Question: I have the following CSS file:
'''
.one_quarter {
width: 225px;
}
.updates,
.updates a {
color: #C0BAB6;
background-color: #333333;
}
#header,
#wrapper,
#footer {
display: block;
width: 960px;
margin: 0 auto;
}
body {
margin: 0;
padding: 0;
font-size: 13px;
font-family: Georgia, "Times New Roman", Times, serif;
color: #afaeae;
background-color: #232323;
}
address,
article,
aside,
figcaption,
figure,
footer,
header,
nav,
section {
display: block;
margin: 0;
padding: 0;
}
h1,
h2,
h3,
h4,
h5,
h6 {
margin: 0;
padding: 0;
font-size: 16px;
font-weight: bold;
font-style: normal;
line-height: normal;
text-transform: uppercase;
}
.clear:after {
content: ".";
display: block;
height: 0;
clear: both;
visibility: hidden;
line-height: 0;
}
.clear {
display: block;
clear: both;
}
img {
margin: 0;
padding: 0;
border: none;
line-height: normal;
vertical-align: middle;
}
.imgholder,
.imgl,
.imgr {
padding: 4px;
border: 1px solid #D6D6D6;
text-align: center;
}
.imgl {
float: left;
margin: 0 15px 15px 0;
clear: left;
}
.imgr {
float: right;
margin: 0 0 15px 15px;
clear: right;
}
#wrapper #content #services {}
#wrapper #content #services ul {
margin: 0;
padding: 0;
list-style: none;
}
#wrapper #content #services ul li {
display: block;
width: 100%;
margin-bottom: 30px;
}
#wrapper #content #services ul li.last {
margin-bottom: 0;
}
#wrapper #content #services ul li article {}
#container #content #services ul li article figure {}
#wrapper #content #services ul li article figure img {
float: left;
width: 180px;
height: 150px;
margin: 0;
padding: 4px;
border: 1px solid #666666;
}
#wrapper #content .more {
text-align: right;
}
'''
'''
<html>
<head>
<title> Title of page </title>
<link rel="stylesheet" href="style.css">
<link rel="stylesheet1" href="https://cdn.jsdelivr.net/npm/@fortawesome/fontawesome-free@6.1.1/css/fontawesome.min.css">
</head>
<div class="wrapper updates">
<div id="content">
<section id="services" class="last clear">
<ul>
<li>
<article class="clear">
<figure><img src="images/demo/180x150.gif" alt="">
<figcaption>
<h2>Indonectetus facilis leo nibh</h2>
<p>content content content <a href="#" title="Free Website Templates">link to other content</a>. For full terms of use of this template please read our <a href="https://www.os-templates.com/template-terms">website template licence</a>.</p>
<footer class="more"><a href="#">Read More &raquo;</a></footer>
</figcaption>
</figure>
</article>
</li>
<li class="last">
<article class="clear">
<figure><img src="images/demo/180x150.gif" alt="">
<figcaption>
<h2>Indonectetus facilis leo nibh</h2>
<p>You can use and modify the template for both personal and commercial use. You must keep all copyright information and credit links in the template and associated files. For more HTML5 templates visit <a href="https://www.os-templates.com/">free website templates</a>.</p>
<footer class="more"><a href="#">Read More &raquo;</a></footer>
</figcaption>
</figure>
</article>
</li>
</ul>
</section>
</div>
</div>
'''
It should look like this from the template:
<URL>
But the image is not loading where it should and 'Read more' is not being aligned right. Thanks for your help in advance
[
Could you please advise what I have omitted? For the link I had tried to add paddign and margin but the link is not moving.
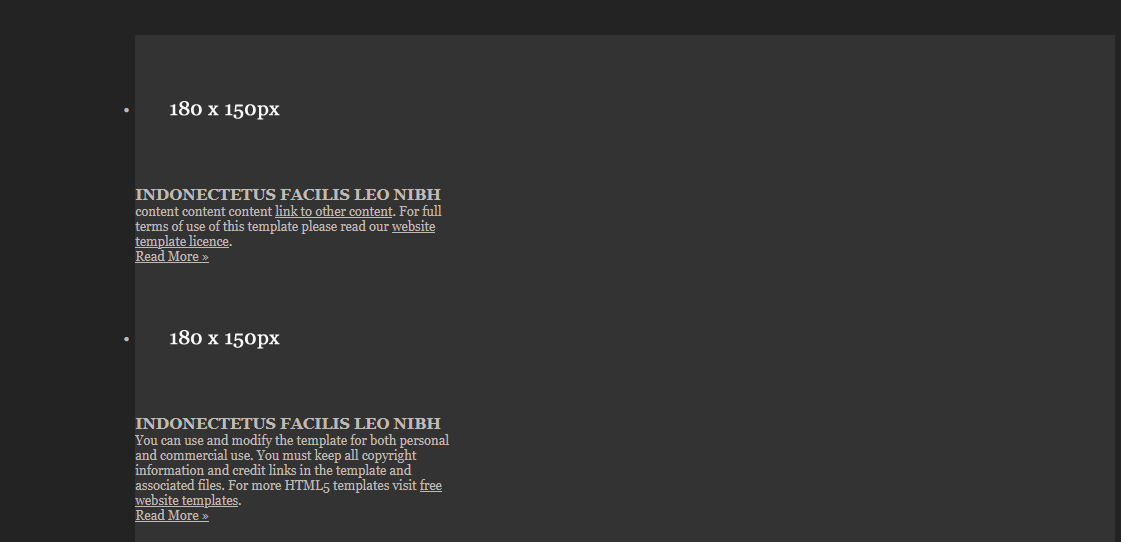
Answer: You assigned the latest CSS rules to elements inside an element with the id 'wrapper', but in your HTML you use this as class name instead.
Replace
'''
<div class="wrapper updates">
'''
with
'''
<div id="wrapper" class="updates">
'''
to get it working.
'''
.one_quarter {
width: 225px;
}
.updates,
.updates a {
color: #C0BAB6;
background-color: #333333;
}
#header,
#wrapper,
#footer {
display: block;
width: 960px;
margin: 0 auto;
}
body {
margin: 0;
padding: 0;
font-size: 13px;
font-family: Georgia, "Times New Roman", Times, serif;
color: #afaeae;
background-color: #232323;
}
address,
article,
aside,
figcaption,
figure,
footer,
header,
nav,
section {
display: block;
margin: 0;
padding: 0;
}
h1,
h2,
h3,
h4,
h5,
h6 {
margin: 0;
padding: 0;
font-size: 16px;
font-weight: bold;
font-style: normal;
line-height: normal;
text-transform: uppercase;
}
.clear:after {
content: ".";
display: block;
height: 0;
clear: both;
visibility: hidden;
line-height: 0;
}
.clear {
display: block;
clear: both;
}
img {
margin: 0;
padding: 0;
border: none;
line-height: normal;
vertical-align: middle;
}
.imgholder,
.imgl,
.imgr {
padding: 4px;
border: 1px solid #D6D6D6;
text-align: center;
}
.imgl {
float: left;
margin: 0 15px 15px 0;
clear: left;
}
.imgr {
float: right;
margin: 0 0 15px 15px;
clear: right;
}
#wrapper #content #services {}
#wrapper #content #services ul {
margin: 0;
padding: 0;
list-style: none;
}
#wrapper #content #services ul li {
display: block;
width: 100%;
margin-bottom: 30px;
}
#wrapper #content #services ul li.last {
margin-bottom: 0;
}
#wrapper #content #services ul li article {}
#container #content #services ul li article figure {}
#wrapper #content #services ul li article figure img {
float: left;
width: 180px;
height: 150px;
margin: 0;
padding: 4px;
border: 1px solid #666666;
}
#wrapper #content .more {
text-align: right;
}
'''
'''
<html>
<head>
<title> Title of page </title>
<link rel="stylesheet" href="style.css">
<link rel="stylesheet1" href="https://cdn.jsdelivr.net/npm/@fortawesome/fontawesome-free@6.1.1/css/fontawesome.min.css">
</head>
<div id="wrapper" class="updates">
<div id="content">
<section id="services" class="last clear">
<ul>
<li>
<article class="clear">
<figure><img src="https://picsum.photos/250/180" alt="">
<figcaption>
<h2>Indonectetus facilis leo nibh</h2>
<p>content content content <a href="#" title="Free Website Templates">link to other content</a>. For full terms of use of this template please read our <a href="https://www.os-templates.com/template-terms">website template licence</a>.</p>
<footer class="more"><a href="#">Read More &raquo;</a></footer>
</figcaption>
</figure>
</article>
</li>
<li class="last">
<article class="clear">
<figure><img src="https://picsum.photos/250/180" alt="">
<figcaption>
<h2>Indonectetus facilis leo nibh</h2>
<p>You can use and modify the template for both personal and commercial use. You must keep all copyright information and credit links in the template and associated files. For more HTML5 templates visit <a href="https://www.os-templates.com/">free website templates</a>.</p>
<footer class="more"><a href="#">Read More &raquo;</a></footer>
</figcaption>
</figure>
</article>
</li>
</ul>
</section>
'''
Regarding the images: Check the paths and the console and network panels in the developer console.